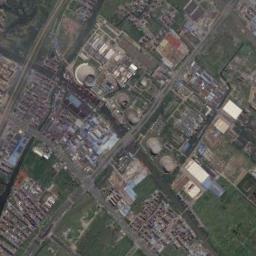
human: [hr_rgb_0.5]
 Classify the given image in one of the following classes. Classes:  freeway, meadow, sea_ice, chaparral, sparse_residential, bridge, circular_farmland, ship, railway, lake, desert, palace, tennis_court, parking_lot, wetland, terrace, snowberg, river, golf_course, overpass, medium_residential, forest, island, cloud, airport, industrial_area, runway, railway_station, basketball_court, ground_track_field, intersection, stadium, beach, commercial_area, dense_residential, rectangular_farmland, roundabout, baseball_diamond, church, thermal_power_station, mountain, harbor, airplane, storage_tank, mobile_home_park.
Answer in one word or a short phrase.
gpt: thermal_power_station